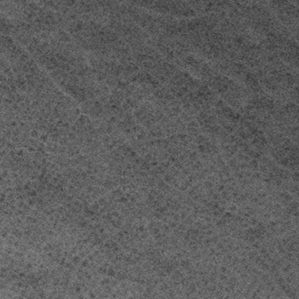
Label: frost